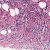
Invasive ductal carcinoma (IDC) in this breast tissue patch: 0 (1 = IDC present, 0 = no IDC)